Question: I have a storyboard view embedded in a navigation controller that displays a record from a database along with a link to view a related record. The related record needs to use the same view to display its data while still maintaining a navigation stack so the user can go back to the previous record. Keeping in mind that some data needs to be passed to the new viewController and the UI is composed of a tableView with each element in a row, how can this segue be accomplished?
Below is the view. If possible, please respond with any sample code in Swift.

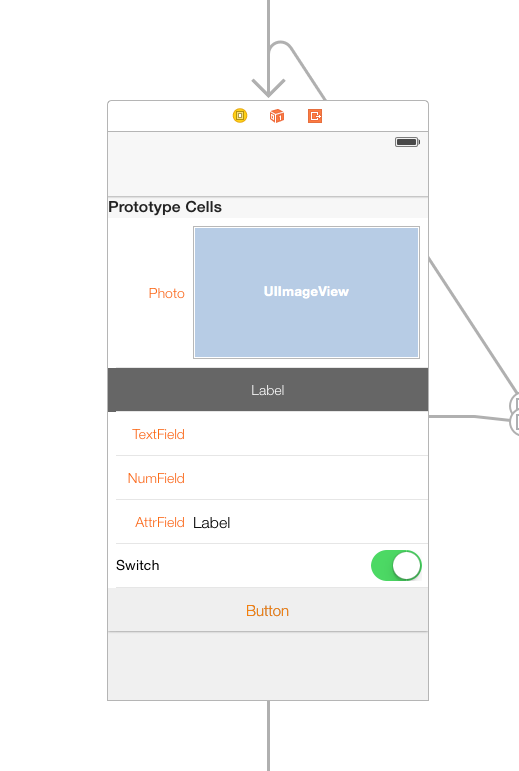
Answer: <URL> and guidance by @Jassi, here is the final product:
'''
func tableView(tableView: UITableView, didSelectRowAtIndexPath indexPath: NSIndexPath) {
let vc = storyboard?.instantiateViewControllerWithIdentifier("inventoryItemDetail") as InventoryDetail
vc.fmRecordId = item["inContainerRecordId"]! //this is the data which will be passed to the new vc
self.navigationController?.pushViewController(vc, animated: true)
}
'''